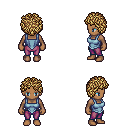
a pixel art fantasy rpg character, female body template, human, dark skin, blue vest, magenta pants, blonde curly afro hairstyle, four views (front, back, left, right), 2x2 character sprite sheet, small pixel art, hard edges, no anti-aliasing